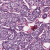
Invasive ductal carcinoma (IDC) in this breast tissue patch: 1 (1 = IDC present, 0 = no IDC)